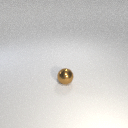
small brown metal sphere